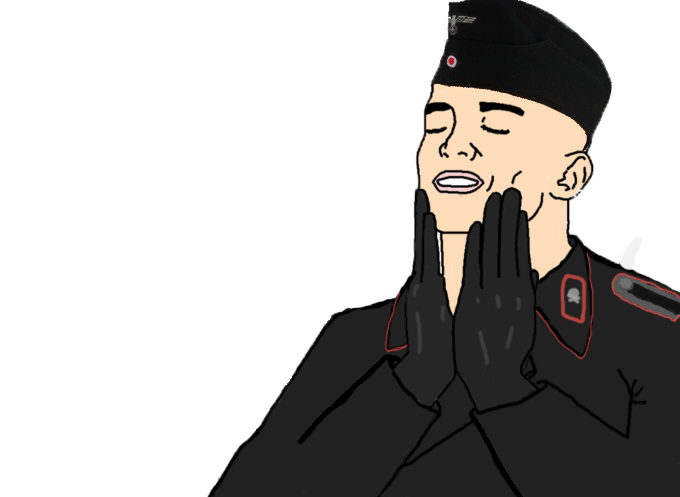
Label: 5_Feels_Good